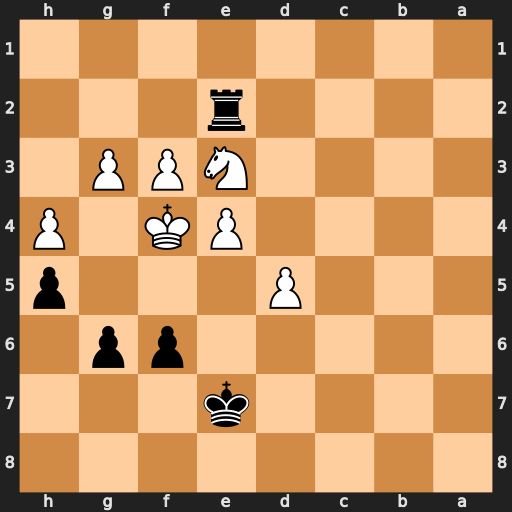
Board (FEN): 8/4k3/5pp1/3P3p/4PK1P/4NPP1/4r3/8
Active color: b
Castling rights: -
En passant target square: -
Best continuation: g5+ hxg5 fxg5+ Kxg5 Rxe3